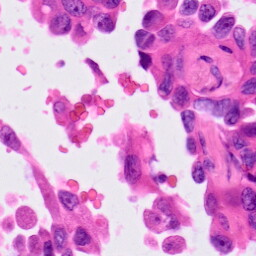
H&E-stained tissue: Lung